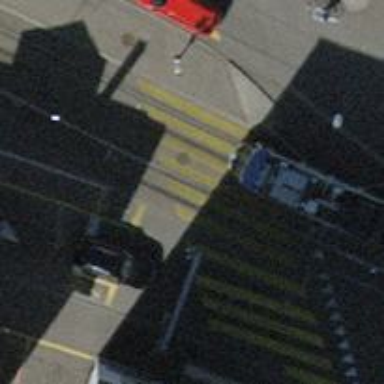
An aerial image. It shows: Road crossing with traffic signals.